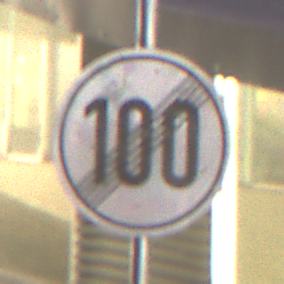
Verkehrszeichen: EndeGeschwindigkeit100
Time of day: SunriseSunset
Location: Outdoor (Urban)
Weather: PartlyCloudy
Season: NotSpecified
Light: Artificial